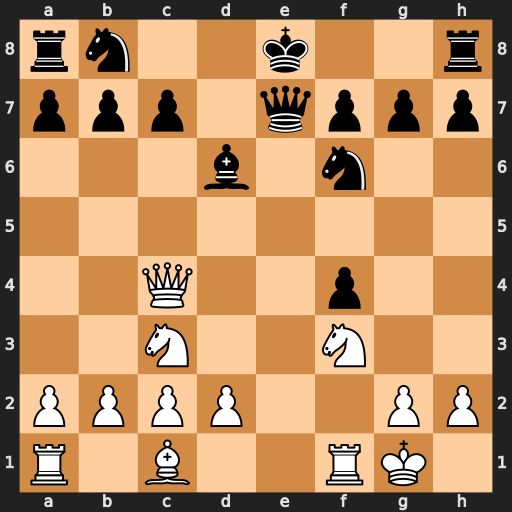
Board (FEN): rn2k2r/ppp1qppp/3b1n2/8/2Q2p2/2N2N2/PPPP2PP/R1B2RK1
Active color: w
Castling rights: kq
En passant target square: -
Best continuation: Re1 Qxe1+ Nxe1